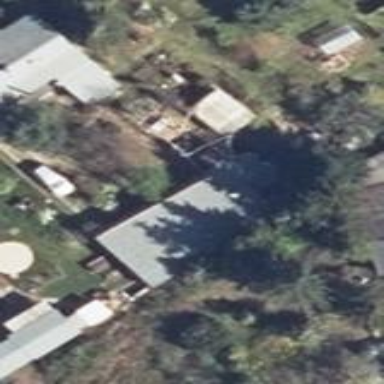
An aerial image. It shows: Building with flat grey roof.